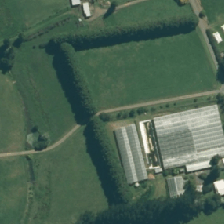
Land cover: shortrotation_cropland